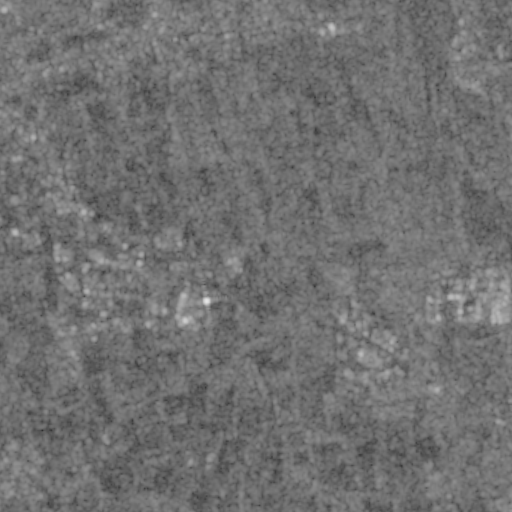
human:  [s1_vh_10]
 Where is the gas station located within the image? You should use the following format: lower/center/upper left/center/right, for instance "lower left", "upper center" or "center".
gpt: The gas station is located in the lower right of the image.
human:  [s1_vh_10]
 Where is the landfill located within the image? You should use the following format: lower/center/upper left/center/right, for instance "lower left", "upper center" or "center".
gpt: The landfill is located in the upper left of the image.
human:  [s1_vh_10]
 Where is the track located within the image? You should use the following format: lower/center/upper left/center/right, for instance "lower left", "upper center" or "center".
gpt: The track is located in the center left of the image.
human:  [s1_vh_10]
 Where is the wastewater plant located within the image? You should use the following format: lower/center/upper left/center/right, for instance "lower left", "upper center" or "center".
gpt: The wastewater plant is located in the center left of the image.
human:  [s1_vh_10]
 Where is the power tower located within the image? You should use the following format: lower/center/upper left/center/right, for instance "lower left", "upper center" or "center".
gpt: There is no power tower in the image.

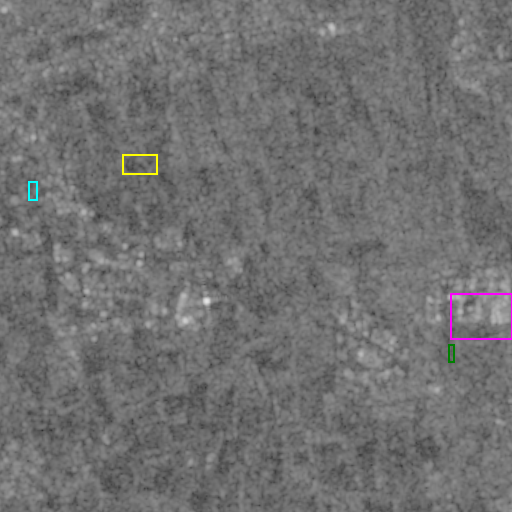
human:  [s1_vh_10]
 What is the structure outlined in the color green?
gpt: The structure outlined in green is a gas station.
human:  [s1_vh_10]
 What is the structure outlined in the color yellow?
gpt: The structure outlined in yellow is a landfill.
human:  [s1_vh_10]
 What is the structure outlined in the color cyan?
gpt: The structure outlined in cyan is a park.
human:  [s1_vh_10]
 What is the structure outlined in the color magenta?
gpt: The structure outlined in magenta is a parking lot.
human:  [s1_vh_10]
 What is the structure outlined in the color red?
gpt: There is no red outline.